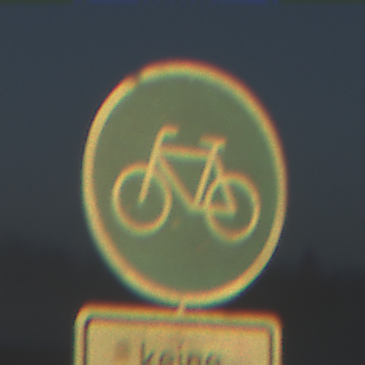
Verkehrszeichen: Radweg
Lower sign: HinweisDurchVerbaleAngabe4
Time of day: SunriseSunset
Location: Outdoor (Nature)
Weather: Clear
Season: NotSpecified
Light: Natural